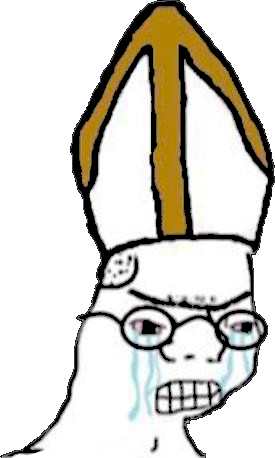
Label: 5_Zoomer